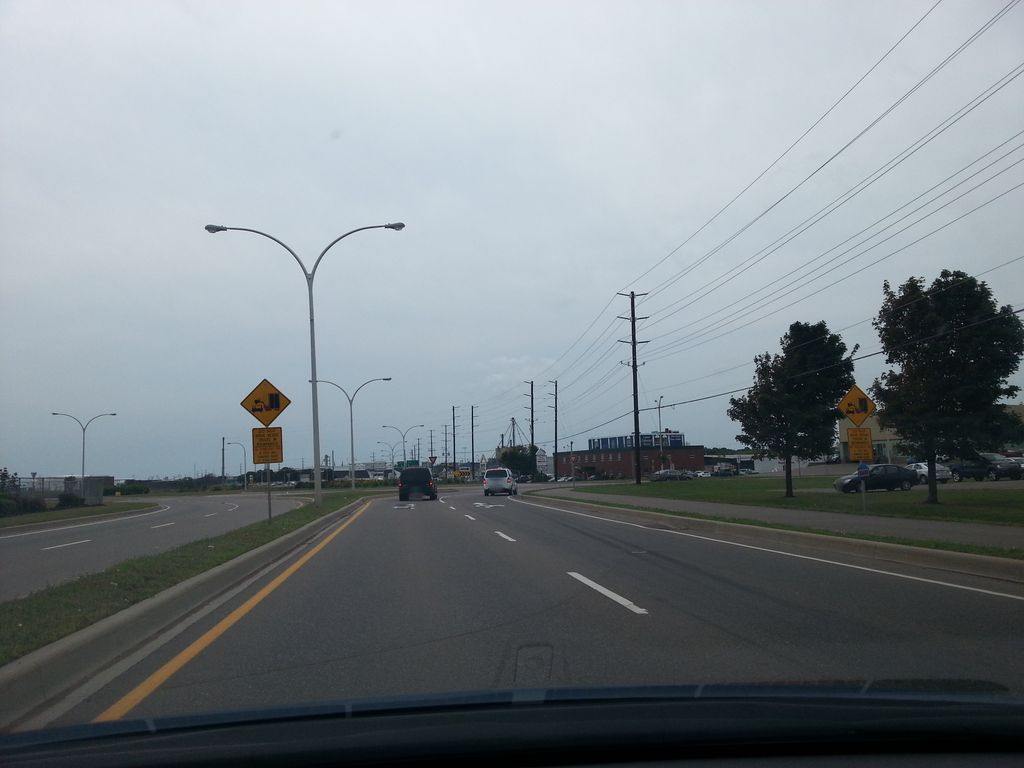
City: charlottetown